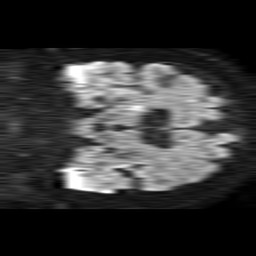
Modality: TRACE
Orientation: coronal
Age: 69
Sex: male
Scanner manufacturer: philips
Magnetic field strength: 1.5 T
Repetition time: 4.6 s
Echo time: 0.08631 s